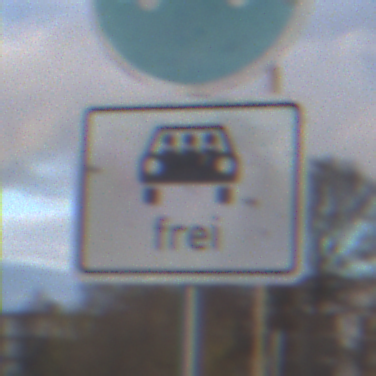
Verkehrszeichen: MehrfachbesetzePersonenkraftwagenFrei
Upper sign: Busssonderstreifen
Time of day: SunriseSunset
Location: Outdoor (Suburban)
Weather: PartlyCloudy
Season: NotSpecified
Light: Natural